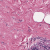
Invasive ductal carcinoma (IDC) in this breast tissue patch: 0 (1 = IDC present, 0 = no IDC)